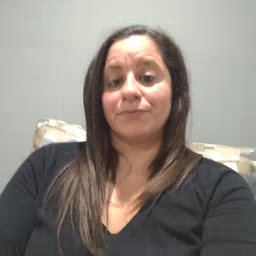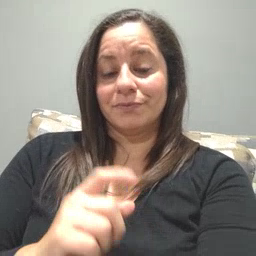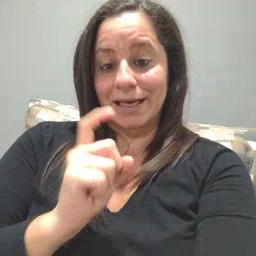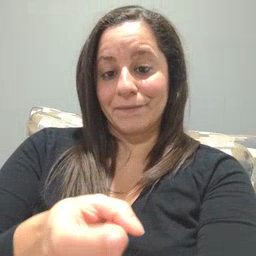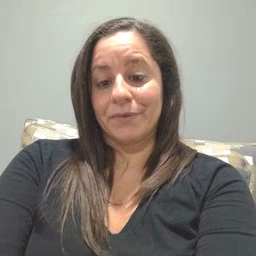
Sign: gift